Question: In my app I'm tinting the navigation bar to a darker blue color.
The new gradient effects in iOS6 cause the navigation bar to appear much lighter (see below).

If I adjust the color to be darker to compensate for iOS6, it will appear too dark in iOS5.
Detect the OS version and set different tint colors? Use a background image? Or is there a style setting I can use to change the gradient behavior?
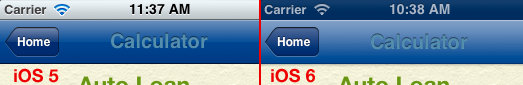
Answer: One way you could achieve this is to use a background image and set it using the Appearance proxy introduced in iOS 5.0.
If you create an image that is a thin vertical slice (e.g. width of 1px and height of 44px and the doubled up retina images) and add it to your bundle, then you can then set the navigation bar background image for all navigation bars in your app once using the following method:
'''
[[UINavigationBar appearance] setBackgroundImage:[UIImage imageNamed:@"navigationBarImage"] forBarMetrics:UIBarMetricsDefault];
'''
If you run that line of code when your app launches, e.g. in the following method of your appDelegate
'''
- (BOOL)application:(UIApplication *)application didFinishLaunchingWithOptions:(NSDictionary *)launchOptions
'''
Then every navigationBar in your application will look identical. The advantage of using an image like this is that regardless of OS version and any changes that may or may not come in the future, your application will always look the same.
Just be aware the Appearance proxy API was only added in iOS 5.0, so it wont work with older versions of iOS. For a really good overview of the appearance proxy I'd recommend watching the WWDC 2011 video Session 114.